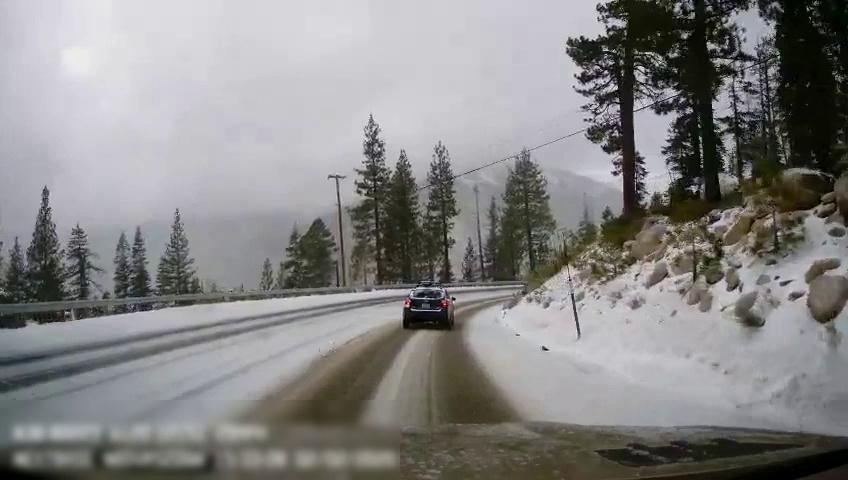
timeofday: Day
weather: Snowy
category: Drivable Space
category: Vehicles | Car